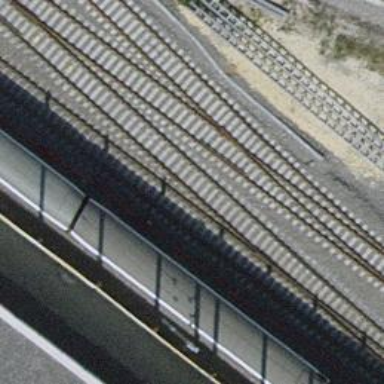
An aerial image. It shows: Siding railway track with electrified contact line.